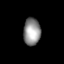
Tissue: lung
Cell type: T cells
Senescence score: 0.1523
Nuclear area (px): 455
Mean DAPI intensity: 144.956